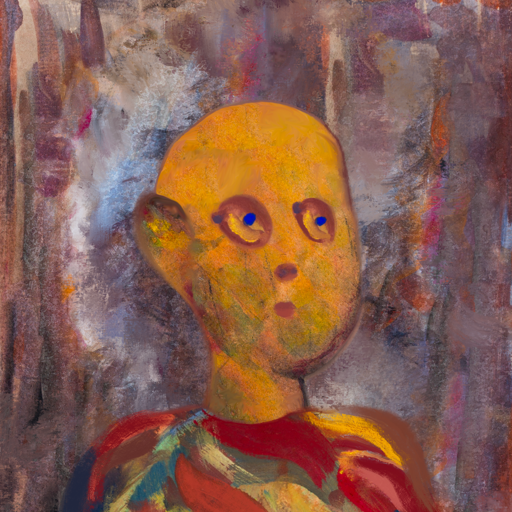
Background: Hypocrite, Head And Neck Side: Gypsy_Mother, Face Side: Mother_And_Son_Son, Bust: Mother_And_Son_Son, Hair Side: Blank, Head Accessory: Blank, Second Necklace: Blank, Necklace: Blank, Baby: Blank